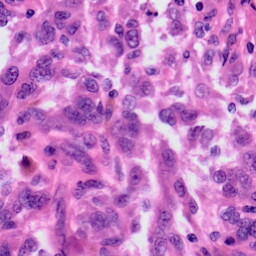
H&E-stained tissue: Skin